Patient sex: F
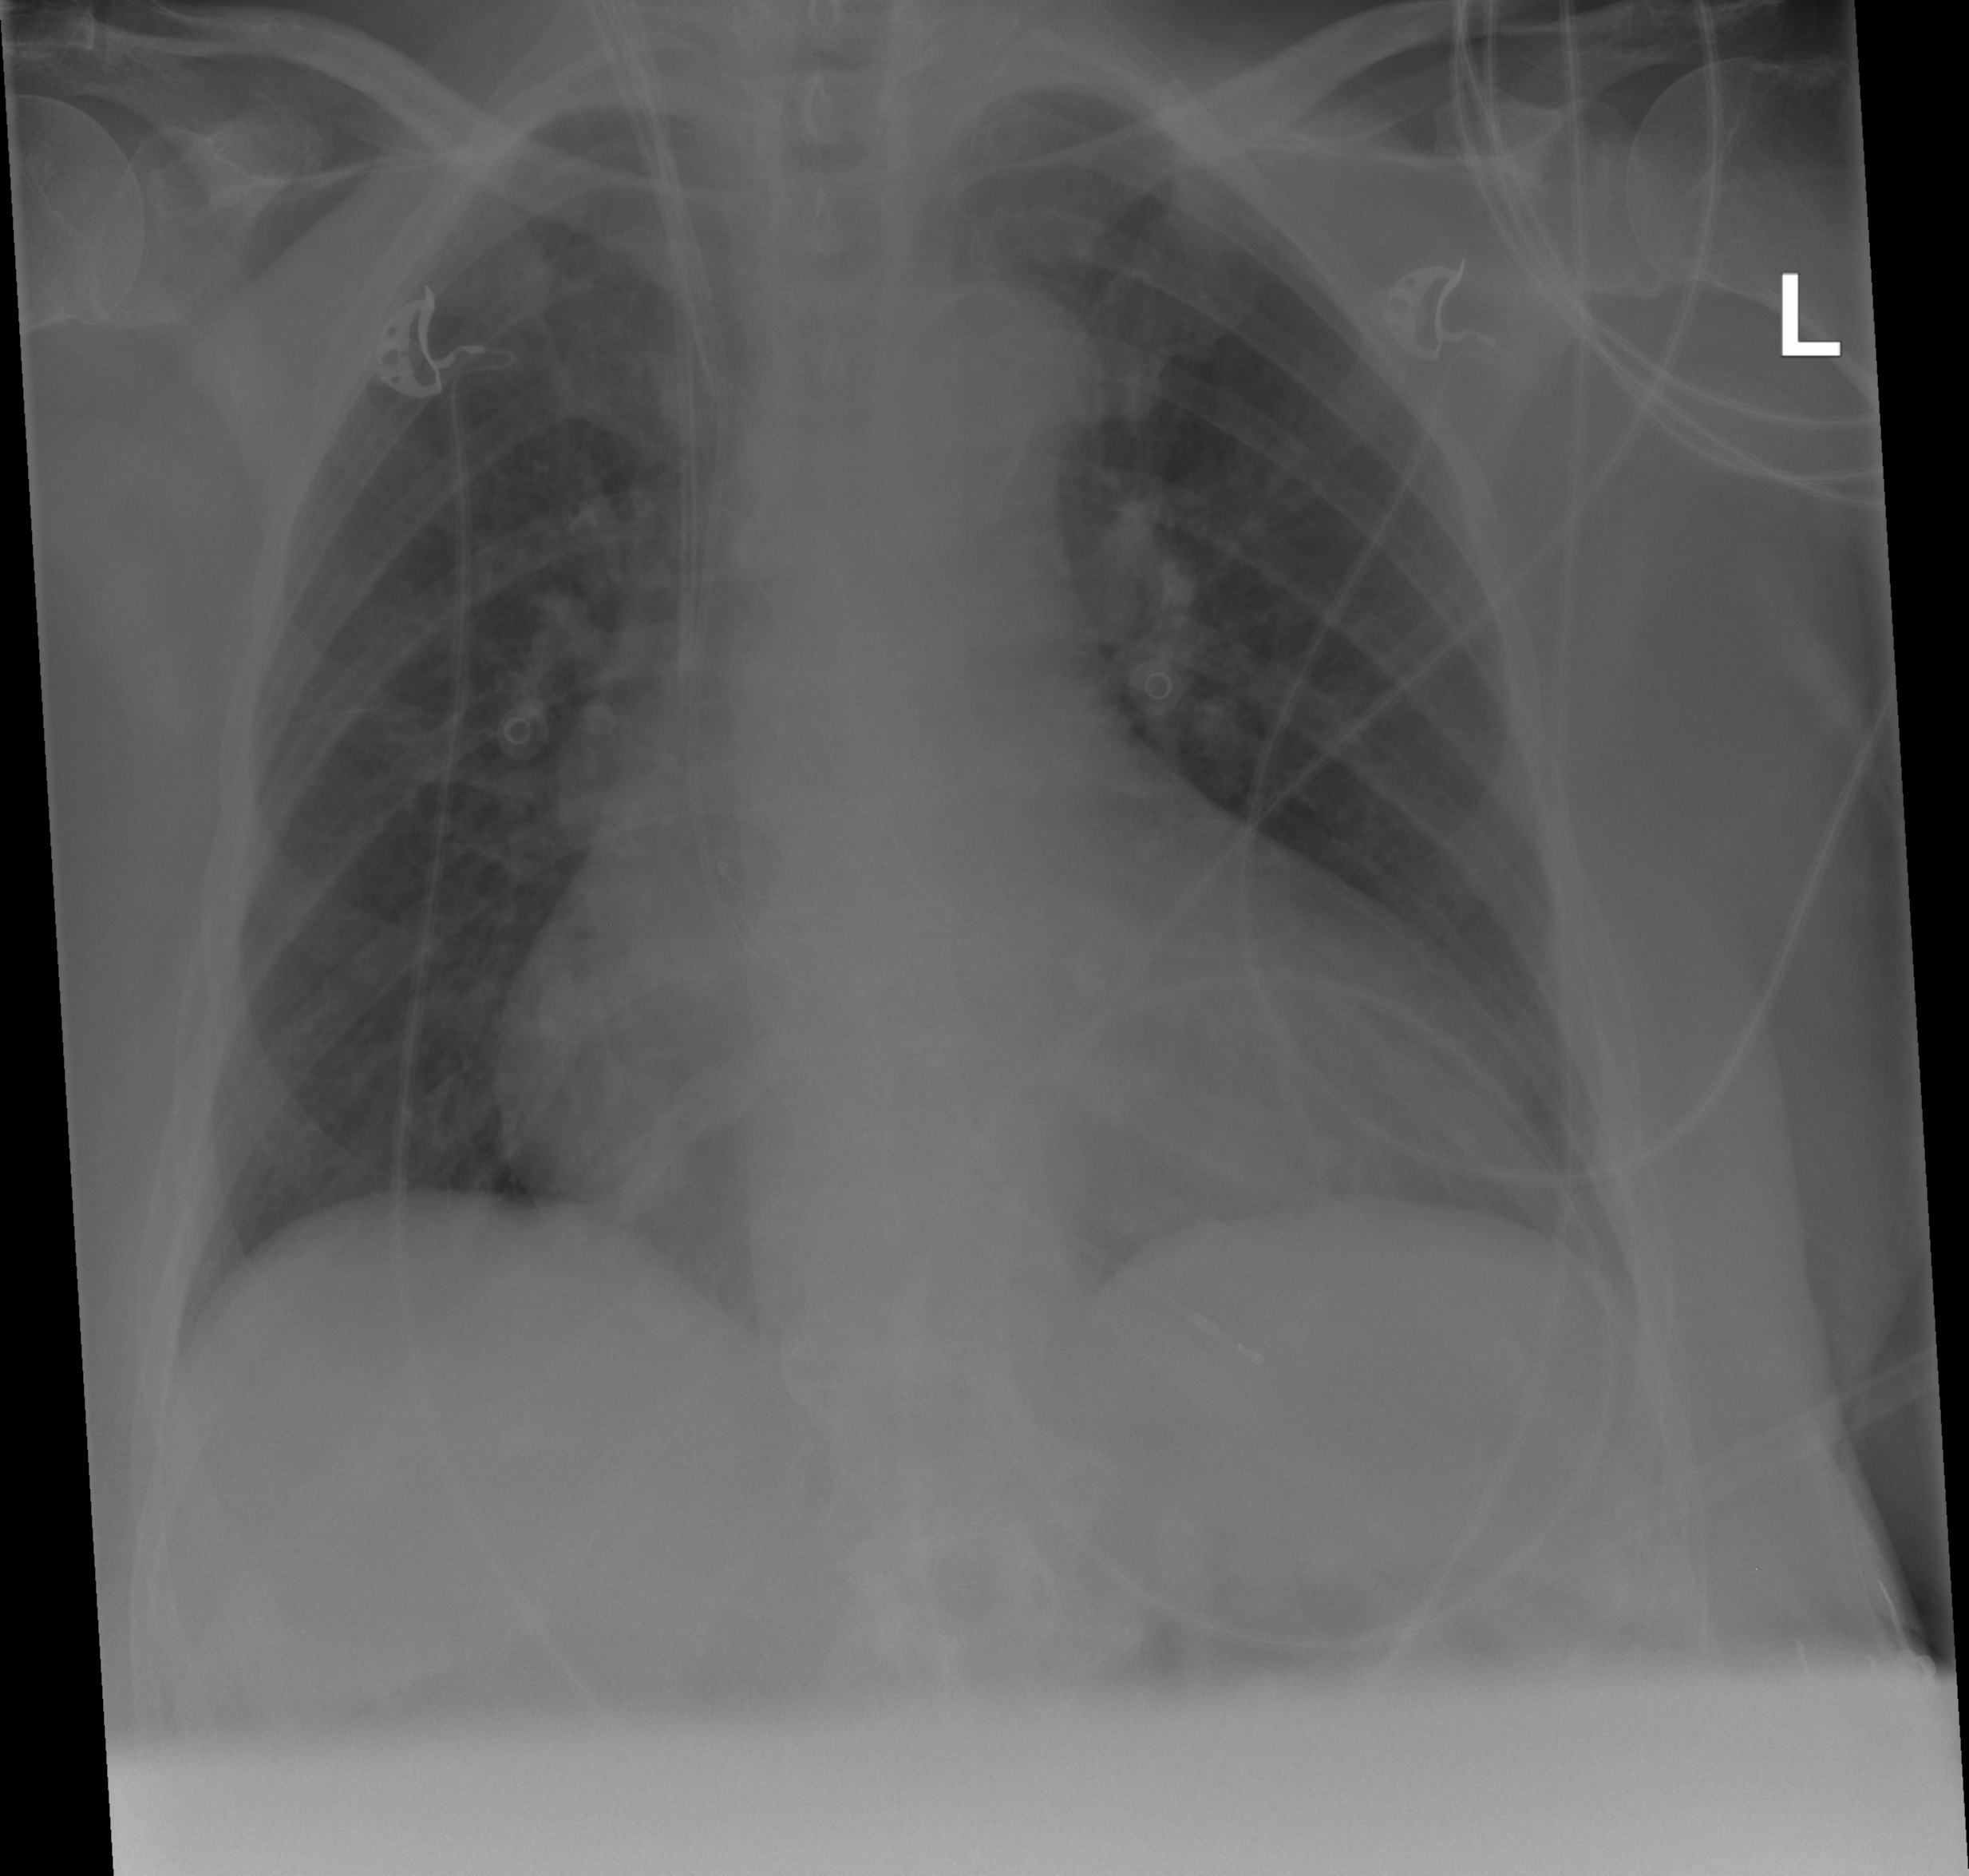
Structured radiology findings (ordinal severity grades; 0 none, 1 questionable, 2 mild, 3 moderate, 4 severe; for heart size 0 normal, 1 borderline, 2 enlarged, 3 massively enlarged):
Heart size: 2
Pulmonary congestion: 2
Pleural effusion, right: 0
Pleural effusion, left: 0
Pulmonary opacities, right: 0
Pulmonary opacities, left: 0
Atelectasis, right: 2
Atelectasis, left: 2